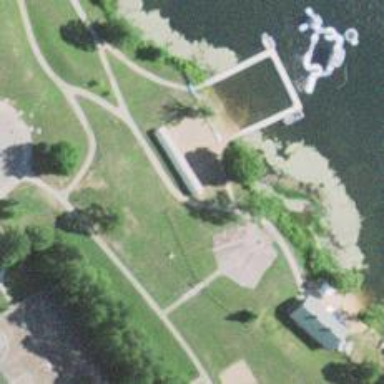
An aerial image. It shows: Lifeguard station.